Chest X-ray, AP view. Patient: 22 years old, sex M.
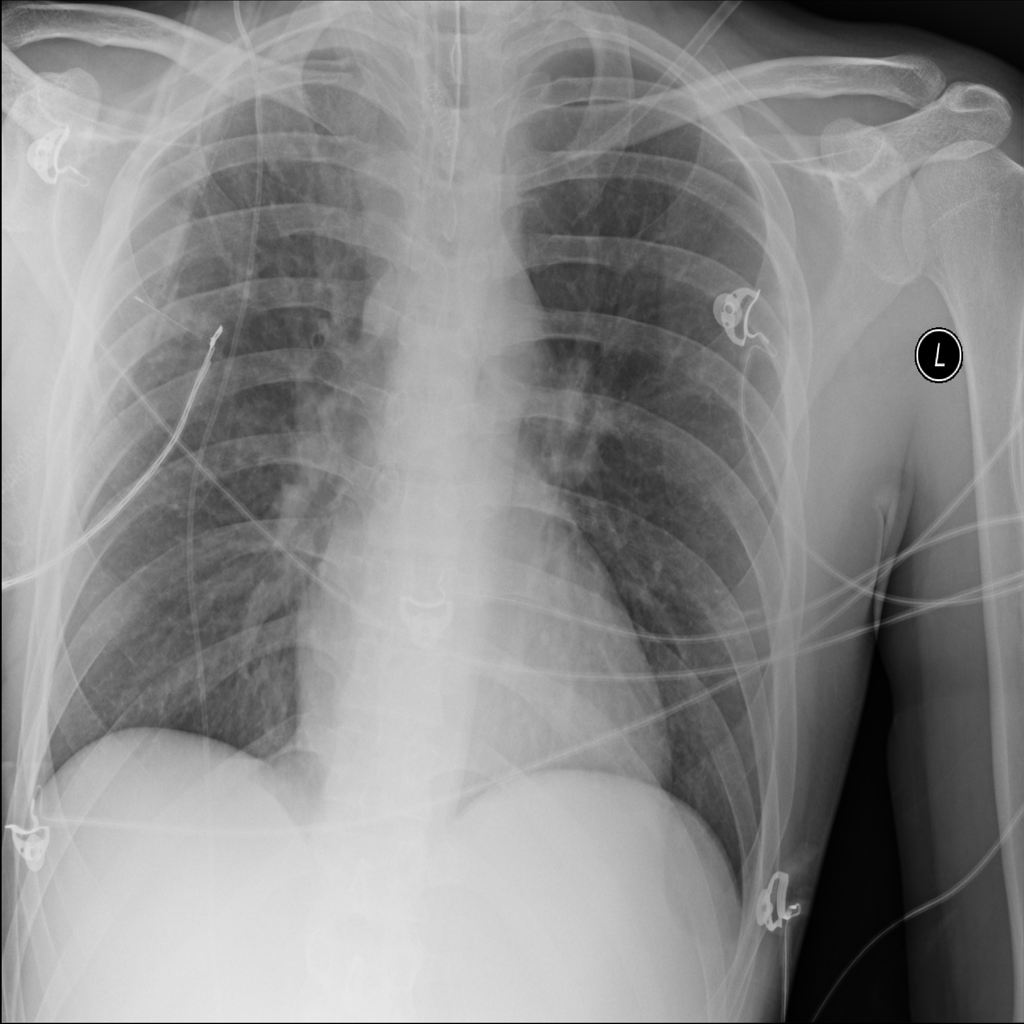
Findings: No Finding